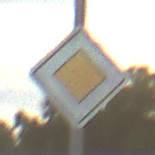
Verkehrszeichen: Vorfahrtsstrasse
Umgebung: Outdoor, RoadRail
Tageszeit: SunriseSunset
Wetter: PartlyCloudy
Licht: Natural
Jahreszeit: NotSpecified
Kontrast: LowContrast